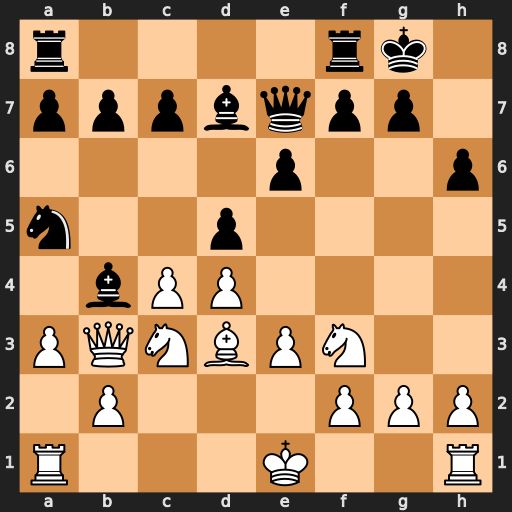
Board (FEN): r4rk1/pppbqpp1/4p2p/n2p4/1bPP4/PQNBPN2/1P3PPP/R3K2R
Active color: w
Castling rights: KQ
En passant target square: -
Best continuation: Qxb4 Qxb4 axb4